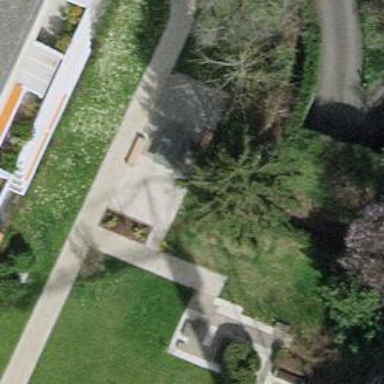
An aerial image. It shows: Bench.